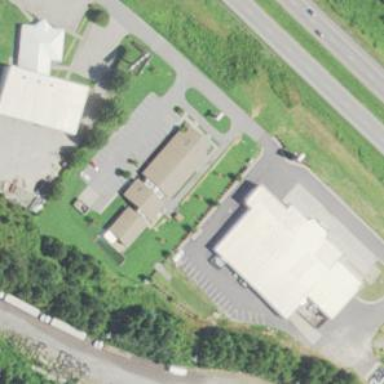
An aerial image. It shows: Veterinary facility.